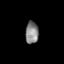
Tissue: prostate
Cell type: T cells
Senescence score: 0.6975
Nuclear area (px): 282
Mean DAPI intensity: 133.677